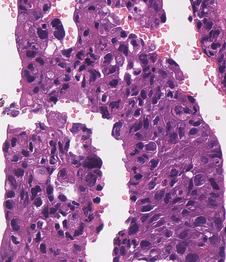
Tumor epithelial tissue: yes
Tumor-associated stroma tissue: no
Normal tissue: no